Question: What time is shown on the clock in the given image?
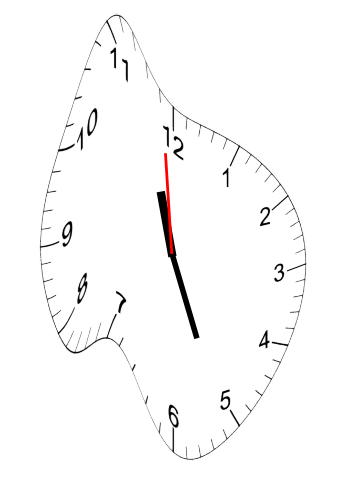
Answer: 11:25:59